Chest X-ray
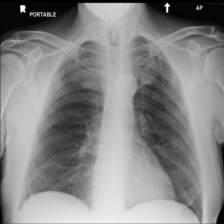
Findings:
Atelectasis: negative
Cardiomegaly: negative
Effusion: negative
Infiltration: negative
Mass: negative
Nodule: negative
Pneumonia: negative
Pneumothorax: negative
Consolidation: negative
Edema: negative
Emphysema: negative
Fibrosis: negative
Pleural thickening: negative
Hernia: negative